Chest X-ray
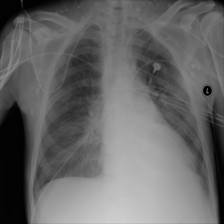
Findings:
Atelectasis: negative
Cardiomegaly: negative
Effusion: negative
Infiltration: negative
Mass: negative
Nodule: negative
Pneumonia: negative
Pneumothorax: negative
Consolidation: negative
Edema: negative
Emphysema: negative
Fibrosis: negative
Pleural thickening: negative
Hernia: negative